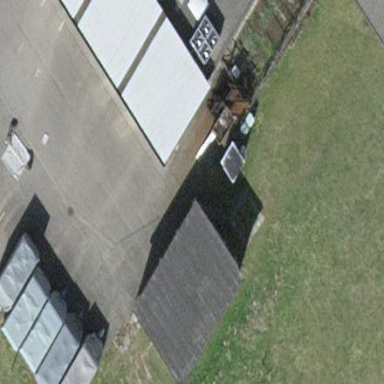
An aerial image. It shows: Building with flat roof.